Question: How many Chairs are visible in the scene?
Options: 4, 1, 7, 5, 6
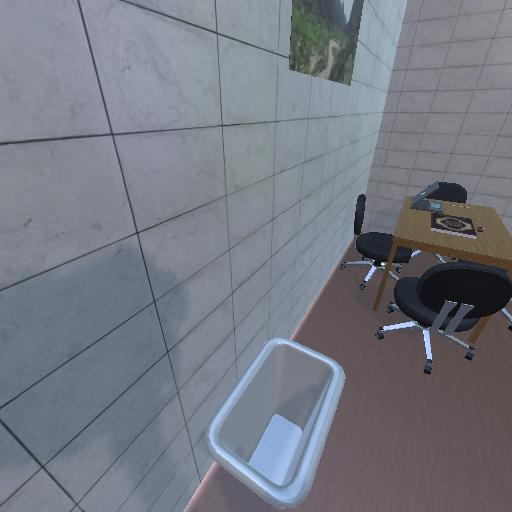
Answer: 4